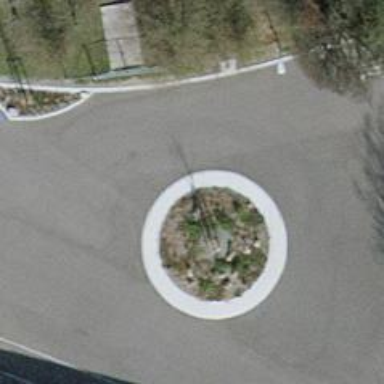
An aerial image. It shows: Turning loop on the road.